Question: How long ago was the Instagram notification?
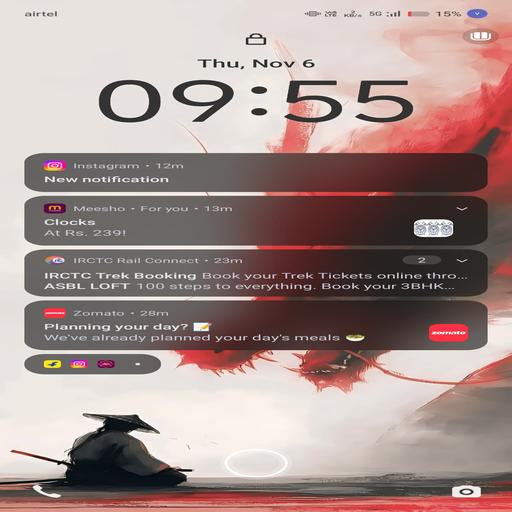
Answer: 12 minutes